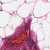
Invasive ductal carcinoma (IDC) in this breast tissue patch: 0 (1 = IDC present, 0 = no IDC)